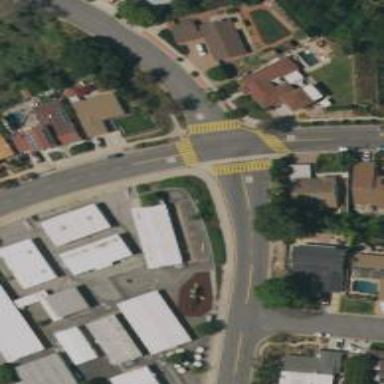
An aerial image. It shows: Solid stop line on the road.